Field crop: tomato
Growth stage: 2
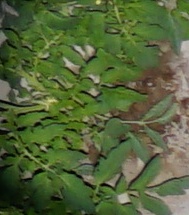
Species: tomato